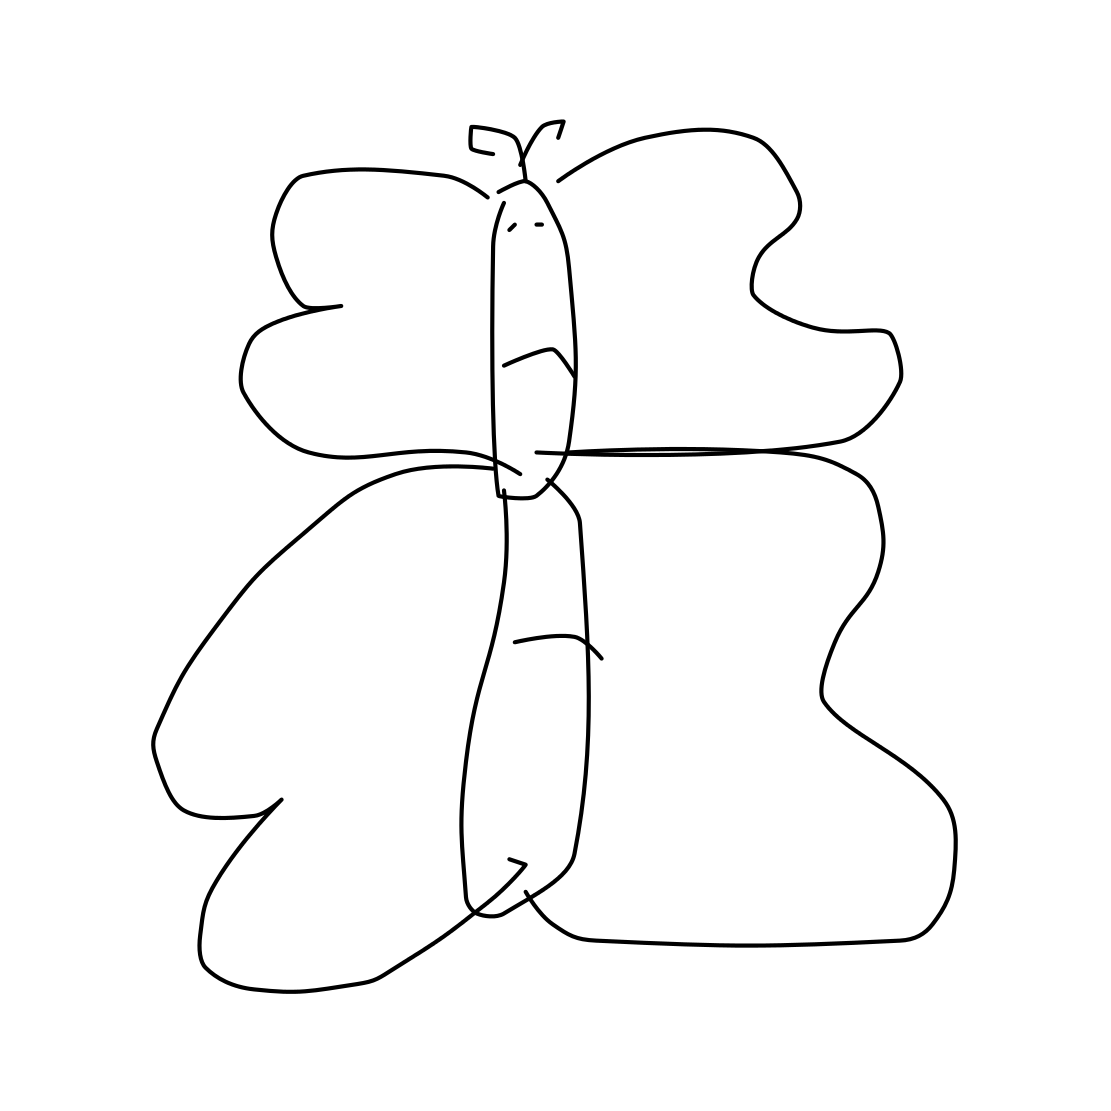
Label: butterfly